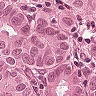
Metastatic tissue present: yes